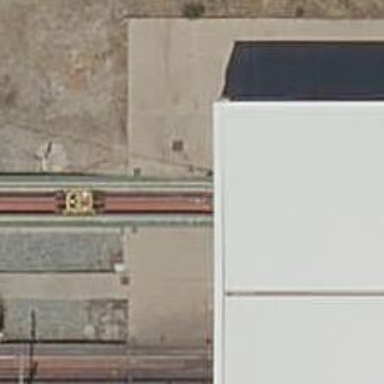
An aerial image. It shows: Yard with electrified contact lines.